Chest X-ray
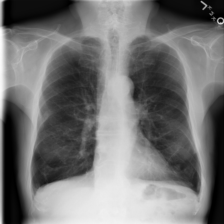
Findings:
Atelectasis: negative
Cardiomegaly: negative
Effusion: negative
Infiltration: negative
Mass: negative
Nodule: negative
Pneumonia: negative
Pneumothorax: negative
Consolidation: negative
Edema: negative
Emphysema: negative
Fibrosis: negative
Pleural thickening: negative
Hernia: negative